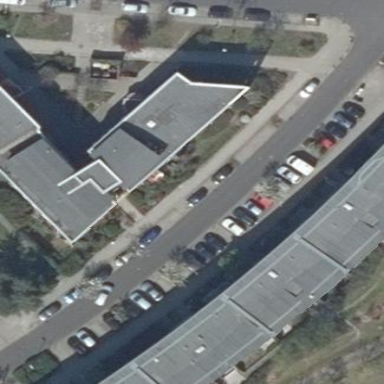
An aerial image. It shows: Part of building is shown in the image.